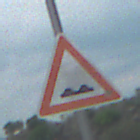
Verkehrszeichen: UnebeneFahrbahn
Umgebung: Outdoor, Nature
Tageszeit: MorningAfternoon
Wetter: PartlyCloudy
Licht: Natural
Jahreszeit: NotSpecified
Kontrast: LowContrast